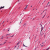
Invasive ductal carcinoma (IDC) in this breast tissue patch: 0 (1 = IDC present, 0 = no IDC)